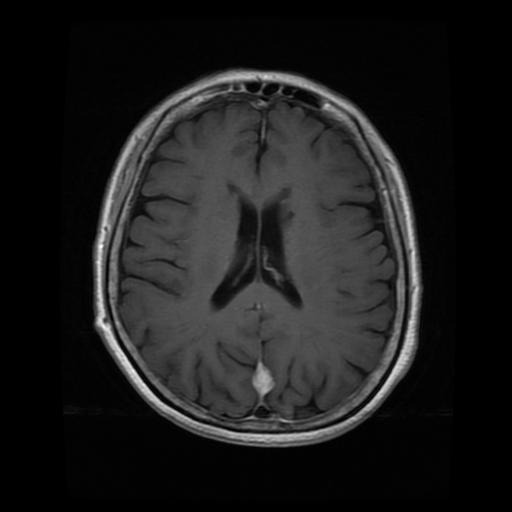
Label: pituitary